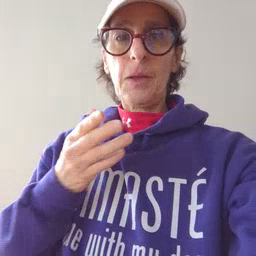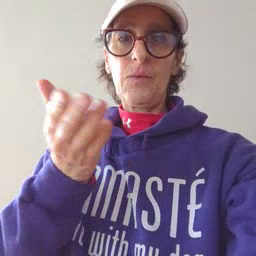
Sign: boat